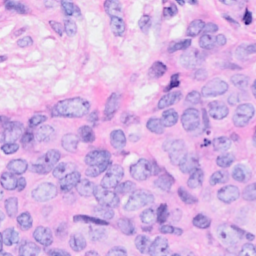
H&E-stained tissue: Breast